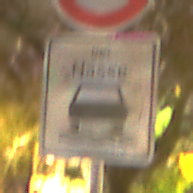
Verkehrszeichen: BeiNaesse
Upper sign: Geschwindigkeit70
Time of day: Night
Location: Outdoor (Suburban)
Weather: Clear
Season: NotSpecified
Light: Artificial